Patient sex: M
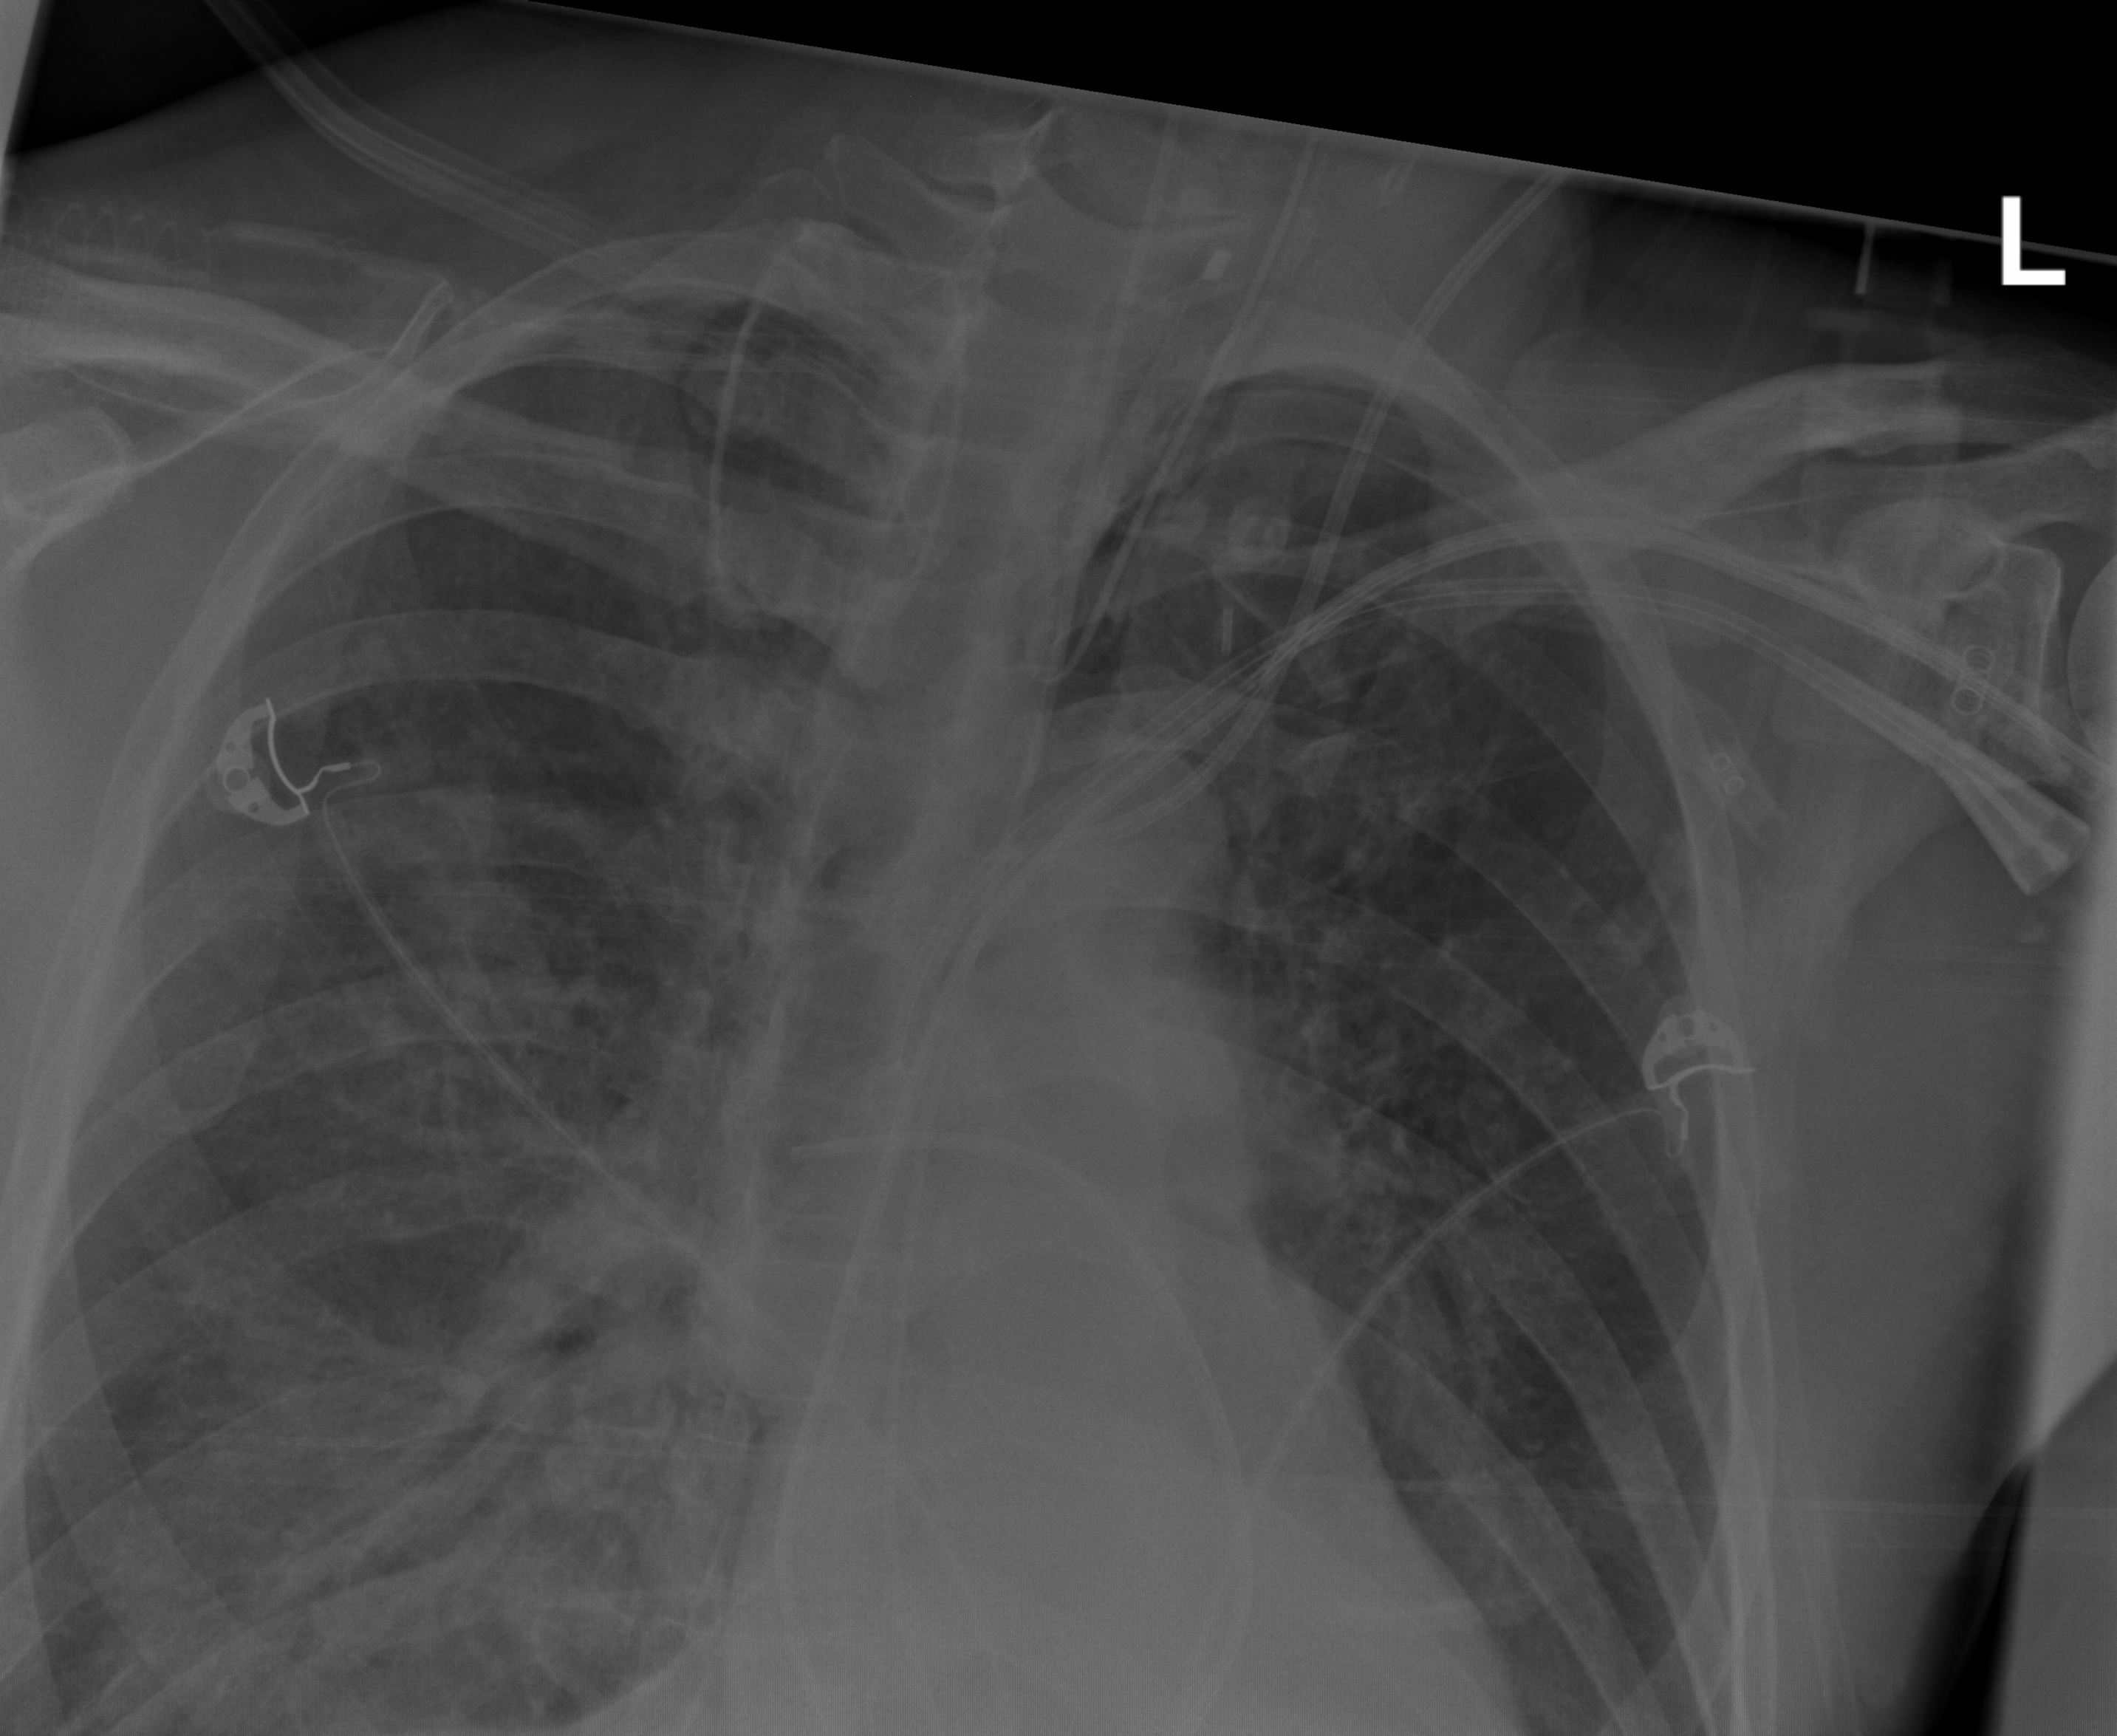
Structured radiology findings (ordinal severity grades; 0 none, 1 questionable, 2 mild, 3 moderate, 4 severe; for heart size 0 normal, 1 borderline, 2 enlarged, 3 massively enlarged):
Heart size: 0
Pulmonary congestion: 1
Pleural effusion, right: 0
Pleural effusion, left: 0
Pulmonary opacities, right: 3
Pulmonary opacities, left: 2
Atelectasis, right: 3
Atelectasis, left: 2